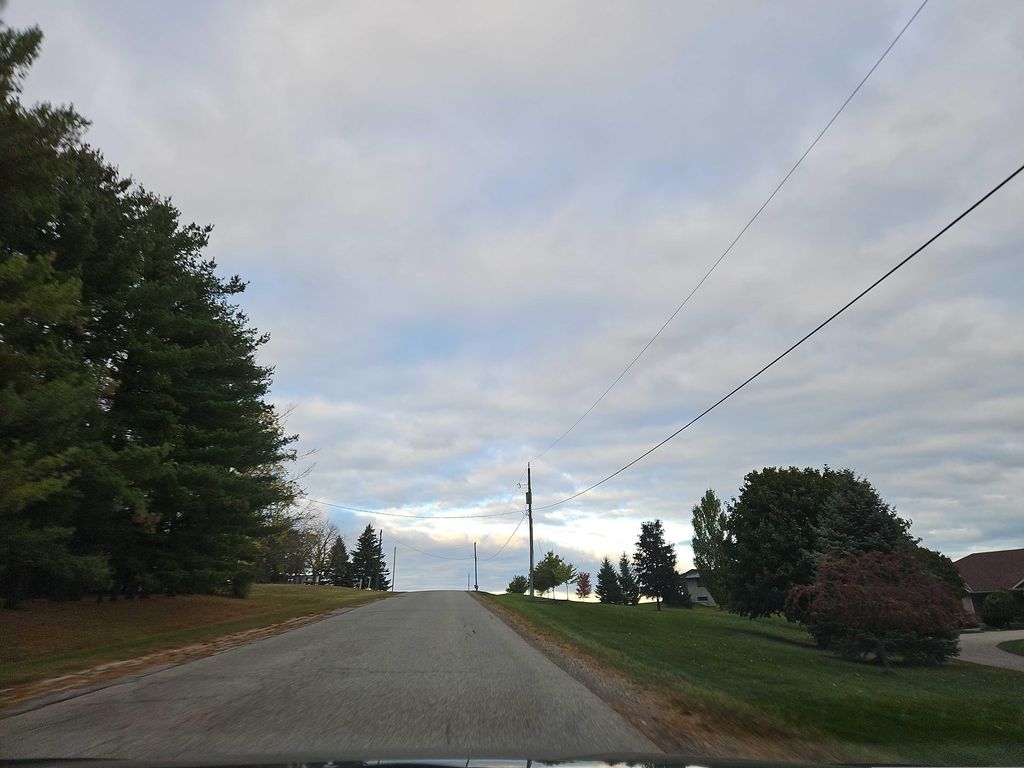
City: kitchener-waterloo